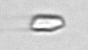
Label: detritus_transparent